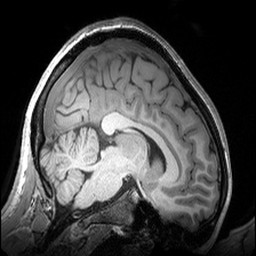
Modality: T1w
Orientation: sagittal
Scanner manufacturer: siemens
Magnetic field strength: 3 T
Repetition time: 2.53 s
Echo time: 0.00299 s